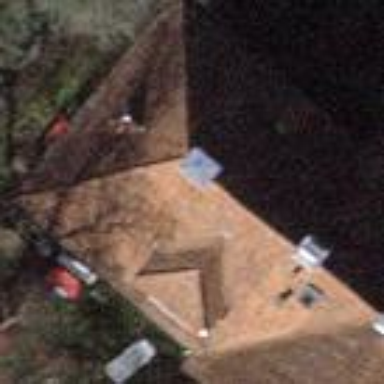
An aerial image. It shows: Building with hipped roof shape.